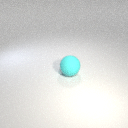
large cyan rubber sphere